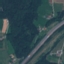
Land use / land cover class: Highway